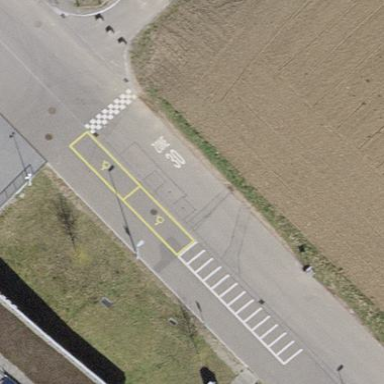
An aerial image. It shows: Asphalt surface designated for motorcycle parking.